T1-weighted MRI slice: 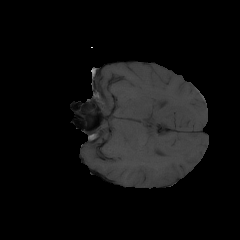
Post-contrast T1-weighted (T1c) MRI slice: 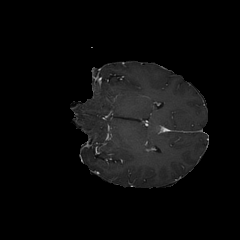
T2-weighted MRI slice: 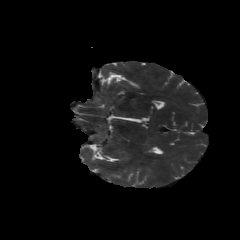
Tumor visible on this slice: no